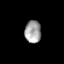
Tissue: skin
Cell type: Epithelial cells
Senescence score: 0.2697
Nuclear area (px): 355
Mean DAPI intensity: 162.631